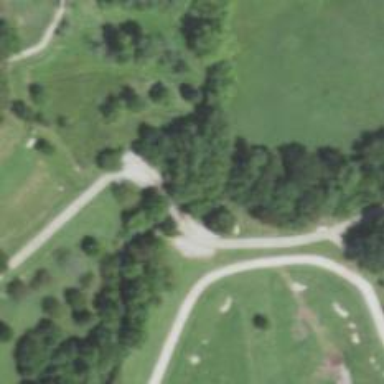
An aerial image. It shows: Disc golf hole.